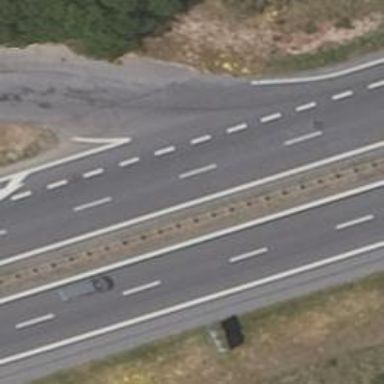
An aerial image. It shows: Asphalt road designated as trunk highway.